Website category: jobs
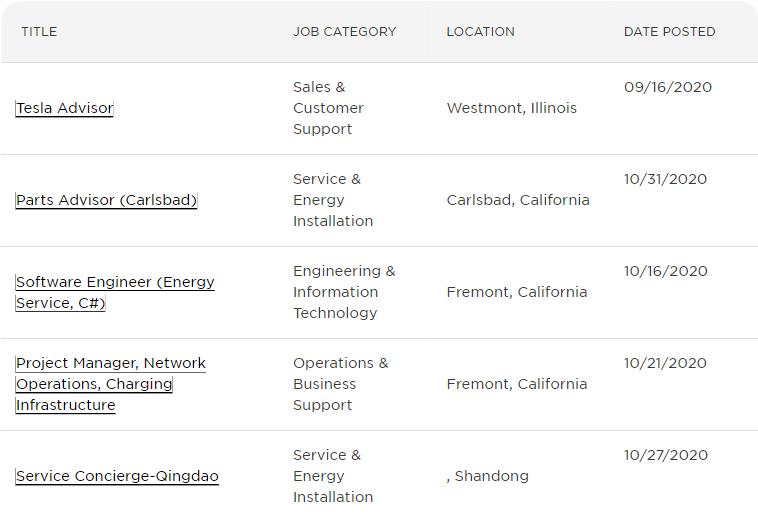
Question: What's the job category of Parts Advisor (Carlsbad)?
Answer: Service & Energy Installation

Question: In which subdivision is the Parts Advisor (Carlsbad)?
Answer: Service & Energy Installation

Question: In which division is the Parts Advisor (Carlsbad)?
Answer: Service & Energy Installation

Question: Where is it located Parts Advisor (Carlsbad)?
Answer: Service & Energy Installation

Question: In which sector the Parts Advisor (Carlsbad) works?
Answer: Service & Energy Installation

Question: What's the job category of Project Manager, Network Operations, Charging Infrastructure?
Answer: Operations & Business Support

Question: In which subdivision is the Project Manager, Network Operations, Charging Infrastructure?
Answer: Operations & Business Support

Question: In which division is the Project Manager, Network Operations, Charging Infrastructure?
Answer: Operations & Business Support

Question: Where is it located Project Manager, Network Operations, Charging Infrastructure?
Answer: Operations & Business Support

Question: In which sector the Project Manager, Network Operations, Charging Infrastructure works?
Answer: Operations & Business Support

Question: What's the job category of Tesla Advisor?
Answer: Sales & Customer Support

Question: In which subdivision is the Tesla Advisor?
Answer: Sales & Customer Support

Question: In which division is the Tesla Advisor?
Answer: Sales & Customer Support

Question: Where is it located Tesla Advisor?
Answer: Sales & Customer Support

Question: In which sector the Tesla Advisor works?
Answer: Sales & Customer Support

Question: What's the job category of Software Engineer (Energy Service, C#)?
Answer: Engineering & Information Technology

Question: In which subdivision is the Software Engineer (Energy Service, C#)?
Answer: Engineering & Information Technology

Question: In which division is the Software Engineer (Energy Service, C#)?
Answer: Engineering & Information Technology

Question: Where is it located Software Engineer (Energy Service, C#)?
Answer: Engineering & Information Technology

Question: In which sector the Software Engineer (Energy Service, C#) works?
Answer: Engineering & Information Technology

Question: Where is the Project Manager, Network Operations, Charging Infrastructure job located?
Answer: Fremont, California

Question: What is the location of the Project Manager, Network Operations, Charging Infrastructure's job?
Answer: Fremont, California

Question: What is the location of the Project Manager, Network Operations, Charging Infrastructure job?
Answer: Fremont, California

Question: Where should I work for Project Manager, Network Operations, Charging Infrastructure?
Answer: Fremont, California

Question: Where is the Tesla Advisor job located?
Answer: Westmont, Illinois

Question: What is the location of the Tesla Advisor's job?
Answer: Westmont, Illinois

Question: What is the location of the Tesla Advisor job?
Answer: Westmont, Illinois

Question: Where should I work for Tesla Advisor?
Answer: Westmont, Illinois

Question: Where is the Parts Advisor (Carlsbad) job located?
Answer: Carlsbad, California

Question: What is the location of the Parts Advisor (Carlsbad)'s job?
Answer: Carlsbad, California

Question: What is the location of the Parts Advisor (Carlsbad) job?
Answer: Carlsbad, California

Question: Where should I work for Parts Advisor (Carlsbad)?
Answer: Carlsbad, California

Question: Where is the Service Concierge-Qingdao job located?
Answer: , Shandong

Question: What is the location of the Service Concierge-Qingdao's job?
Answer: , Shandong

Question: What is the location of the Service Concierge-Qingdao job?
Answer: , Shandong

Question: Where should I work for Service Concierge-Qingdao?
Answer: , Shandong

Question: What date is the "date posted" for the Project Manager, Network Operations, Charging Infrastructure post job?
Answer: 10/21/2020

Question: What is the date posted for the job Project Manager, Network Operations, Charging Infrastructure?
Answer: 10/21/2020

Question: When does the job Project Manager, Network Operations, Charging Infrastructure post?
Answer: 10/21/2020

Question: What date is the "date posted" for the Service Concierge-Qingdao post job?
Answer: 10/27/2020

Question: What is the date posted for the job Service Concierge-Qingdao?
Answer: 10/27/2020

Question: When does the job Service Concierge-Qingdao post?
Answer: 10/27/2020

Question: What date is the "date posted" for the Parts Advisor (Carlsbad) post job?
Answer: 10/31/2020

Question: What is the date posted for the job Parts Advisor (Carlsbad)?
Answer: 10/31/2020

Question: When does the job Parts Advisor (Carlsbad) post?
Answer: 10/31/2020

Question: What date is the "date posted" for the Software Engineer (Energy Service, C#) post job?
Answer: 10/16/2020

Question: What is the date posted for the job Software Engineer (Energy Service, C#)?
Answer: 10/16/2020

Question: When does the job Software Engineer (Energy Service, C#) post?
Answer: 10/16/2020

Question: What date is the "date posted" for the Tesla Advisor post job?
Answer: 09/16/2020

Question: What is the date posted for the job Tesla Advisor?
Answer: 09/16/2020

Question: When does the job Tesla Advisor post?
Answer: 09/16/2020

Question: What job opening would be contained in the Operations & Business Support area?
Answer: Project Manager, Network Operations, Charging Infrastructure

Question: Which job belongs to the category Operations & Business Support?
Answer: Project Manager, Network Operations, Charging Infrastructure

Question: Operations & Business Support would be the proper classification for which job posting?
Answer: Project Manager, Network Operations, Charging Infrastructure

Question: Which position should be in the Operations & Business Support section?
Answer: Project Manager, Network Operations, Charging Infrastructure

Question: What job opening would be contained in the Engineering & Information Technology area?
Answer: Software Engineer (Energy Service, C#)

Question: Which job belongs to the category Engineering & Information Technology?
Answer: Software Engineer (Energy Service, C#)